Question: I'm trying to code Euler's approximation method to solve the harmonic oscillator problem, and then compare it on a plot with the exact solution. However, I'm finding that my approximation seems to be too good (even for larger step sizes), especially since I know the error is supposed to increase as time goes on. Am I doing something wrong in my Euler's method code? It's all written below.
'''
import numpy as np
import matplotlib.pyplot as plt
w = 1.0 #frequency of oscillation
x_0 = 1.0 #initial position
h = 0.6 #step size
t_0 = 0 #starting time
n = 20
t = np.arange(t_0, n, h) #t = t_0 + nh (h has units of seconds)
y = np.array([[0.0, 0.0]]*len(t))
def x(t, x_0, w): #exact solution
return x_0*np.cos(w*t)
def x_prime(t, x_0, w): #first derivative of solution (which is also v)
return -x_0*w*np.sin(w*t)
y[0] = [x_0, 0.0] #starting velocity is 0
for i in range(1, len(t)):
# Euler's method
y[i] = y[i-1] + np.array([x_prime(t[i-1], x_0, w), -w**2 * x(t[i-1], x_0, w)]) * h
xlist = [item[0] for item in y] #list of x values at each t value
vlist = [item[1] for item in y] #list of velocity values at each t value
plt.plot(t, xlist, label='Euler approximation')
plt.plot(t, x(t, x_0, w), label='Exact solution')
plt.xlabel('t')
plt.ylabel('x(t)')
plt.legend(loc='upper right')
'''
And my plot for this code outputs as:
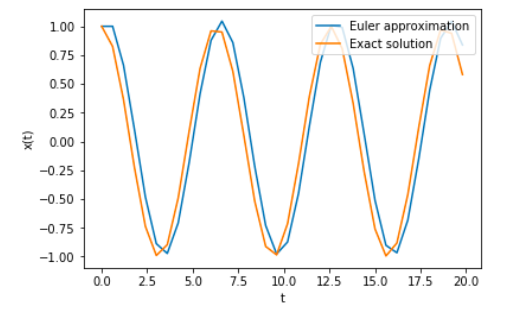
Answer: Your problem is that you compute the slopes for the Euler method from the exact solution. You should use the previous approximation instead,
'''
# Euler's method
y[i] = y[i-1] + np.array([y[i-1,1], -w**2 * y[i-1,0]]) * h
'''
or use a function
'''
def f(t,y): x, dotx = y; return np.array([ dotx, -w**2*x])
...
for i in range(1, len(t)):
# Euler's method
y[i] = y[i-1] + f(t[i-1],y[i-1]) * h
'''
Then you will get the expected rapidly diverging behavior, here for 'h=0.1':
<URL>
---
Btw., it might be simpler to write
'''
xlist, vlist = y.T
'''